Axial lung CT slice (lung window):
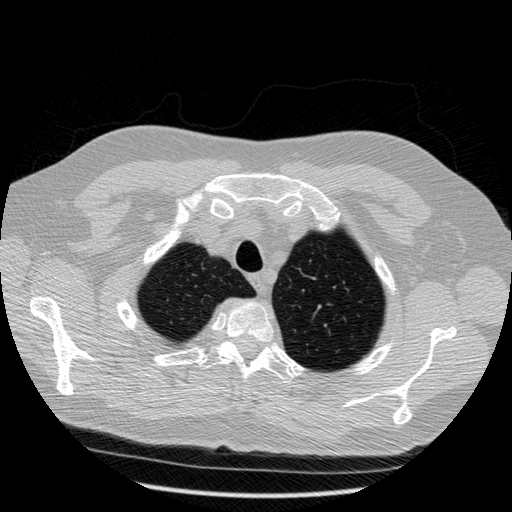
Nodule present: no